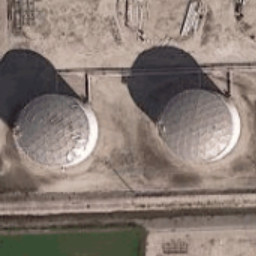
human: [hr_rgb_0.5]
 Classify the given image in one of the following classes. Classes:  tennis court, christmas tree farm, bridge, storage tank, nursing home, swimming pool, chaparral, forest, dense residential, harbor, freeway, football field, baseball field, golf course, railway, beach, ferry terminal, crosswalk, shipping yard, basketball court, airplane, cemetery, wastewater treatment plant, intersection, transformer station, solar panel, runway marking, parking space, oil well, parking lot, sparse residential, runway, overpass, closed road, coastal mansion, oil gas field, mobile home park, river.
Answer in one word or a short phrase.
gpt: storage tank